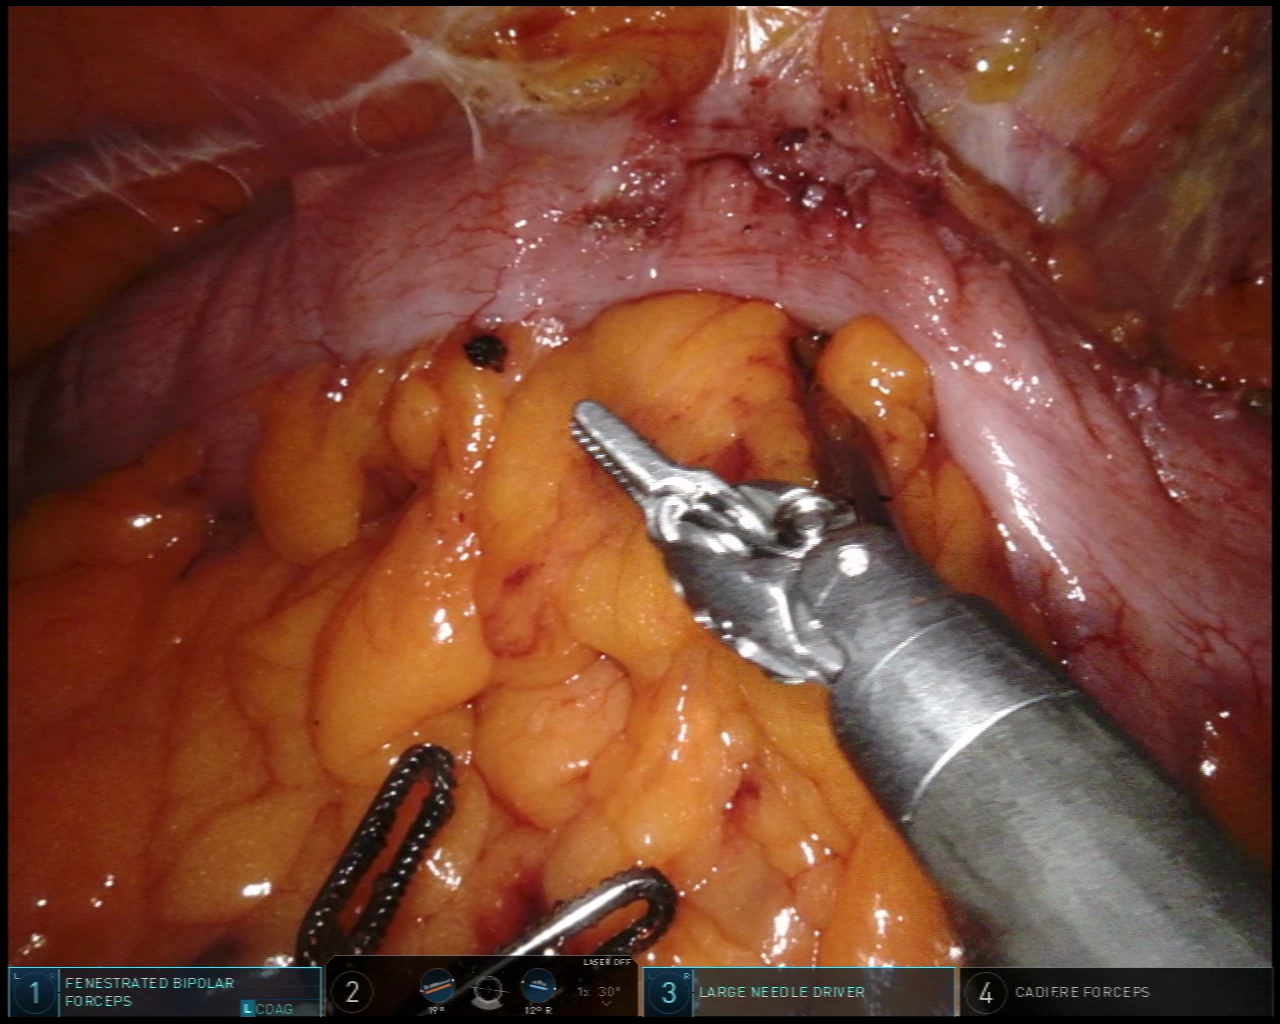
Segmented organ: colon
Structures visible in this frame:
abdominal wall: yes
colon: yes
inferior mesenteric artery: no
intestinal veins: no
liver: no
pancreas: no
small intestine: no
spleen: no
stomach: no
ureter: no
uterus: no
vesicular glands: no